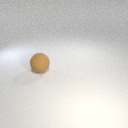
large brown rubber sphere